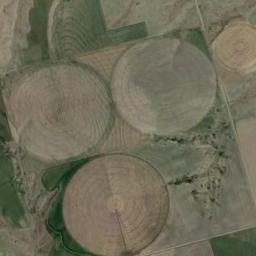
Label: circular_farmland